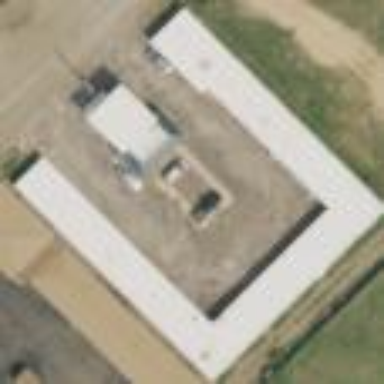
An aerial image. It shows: Motel building.